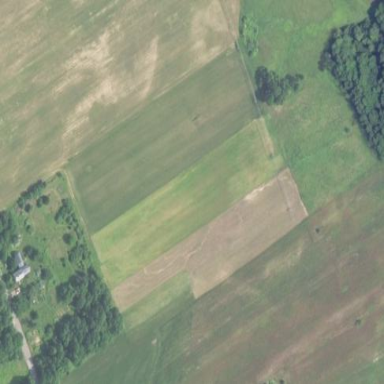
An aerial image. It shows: Farmland with turf crops.